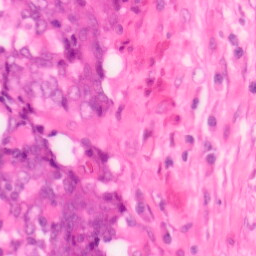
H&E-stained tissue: Colon